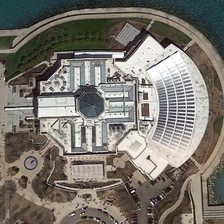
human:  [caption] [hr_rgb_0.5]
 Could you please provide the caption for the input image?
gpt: a building surrounded by some green plants are near a river .

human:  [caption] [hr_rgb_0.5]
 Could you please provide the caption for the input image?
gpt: a building surrounded by some green plants are near a river .

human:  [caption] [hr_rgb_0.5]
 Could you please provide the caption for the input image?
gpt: a building surrounded by some green plants are near a river .

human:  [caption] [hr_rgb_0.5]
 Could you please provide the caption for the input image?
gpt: a building surrounded by some green plants are near a river .

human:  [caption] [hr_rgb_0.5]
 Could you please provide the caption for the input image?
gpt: a building surrounded by some green plants are near a river .